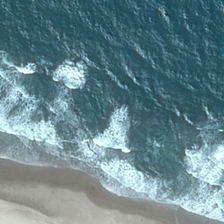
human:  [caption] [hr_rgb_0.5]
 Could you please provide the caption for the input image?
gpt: the ocean is very vast .

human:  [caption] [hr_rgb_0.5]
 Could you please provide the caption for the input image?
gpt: white waves blow against the sand .

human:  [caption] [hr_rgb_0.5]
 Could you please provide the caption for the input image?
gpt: white waves blow against the sand .

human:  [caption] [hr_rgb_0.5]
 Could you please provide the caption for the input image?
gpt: the ocean is very vast .

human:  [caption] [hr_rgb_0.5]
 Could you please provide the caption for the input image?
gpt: white waves blow against the sand .